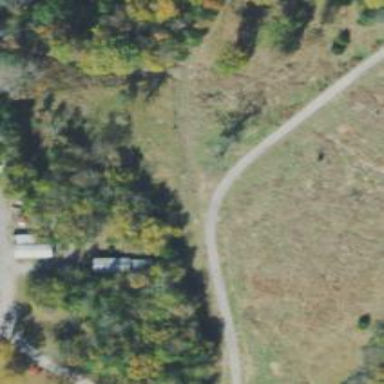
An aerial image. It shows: Driveway leading to service road.